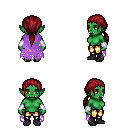
a pixel art fantasy rpg character, female body template, orc, green skin, maroon tattered cape, gold greaves, brunette ponytail hairstyle, white cloth bracers, black shoes, four views (front, back, left, right), 2x2 character sprite sheet, small pixel art, hard edges, no anti-aliasing